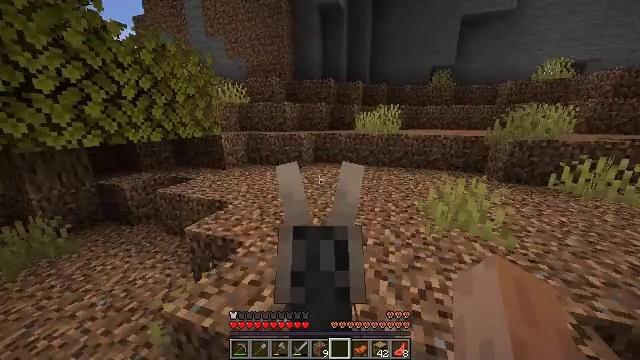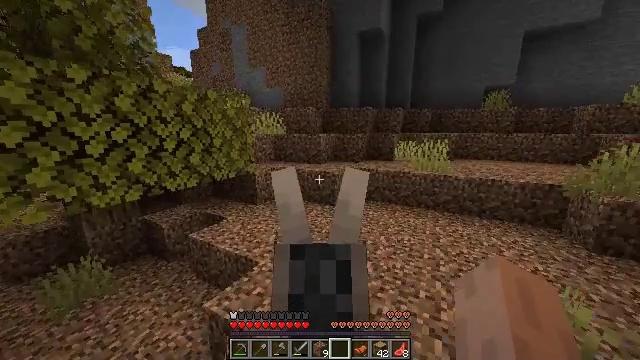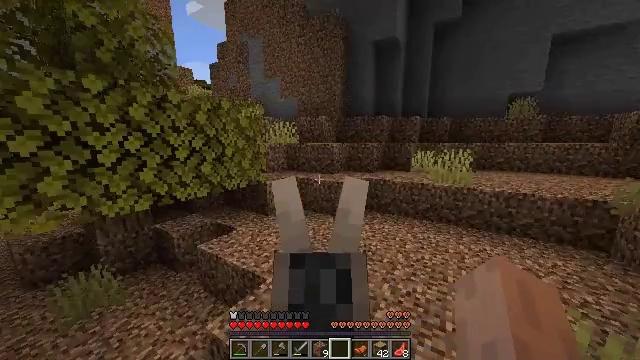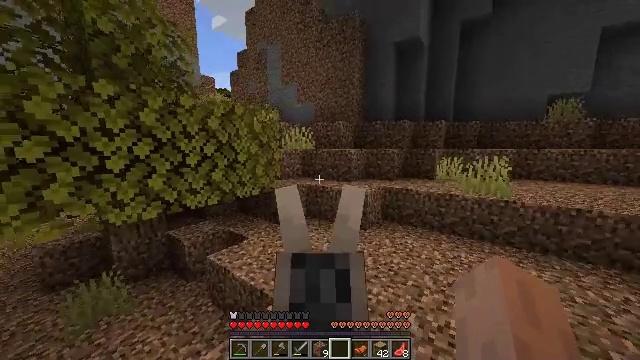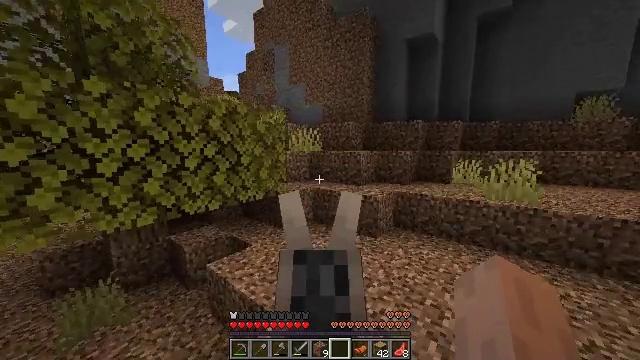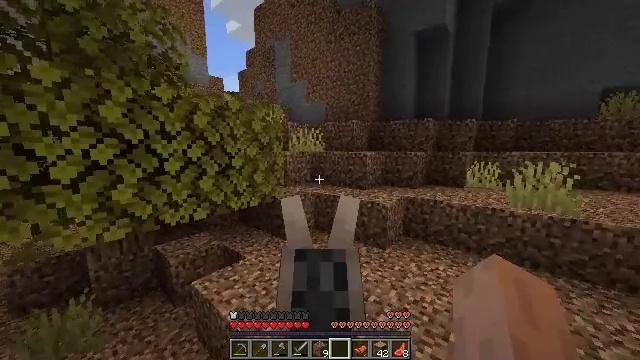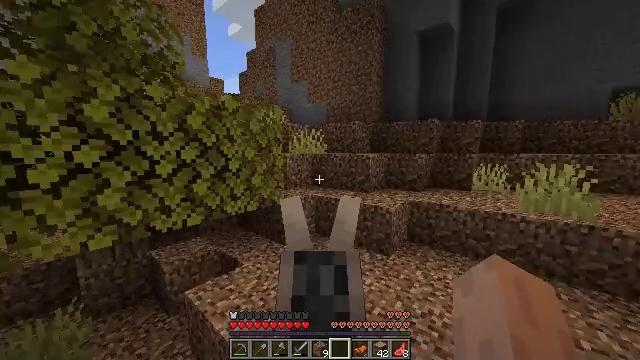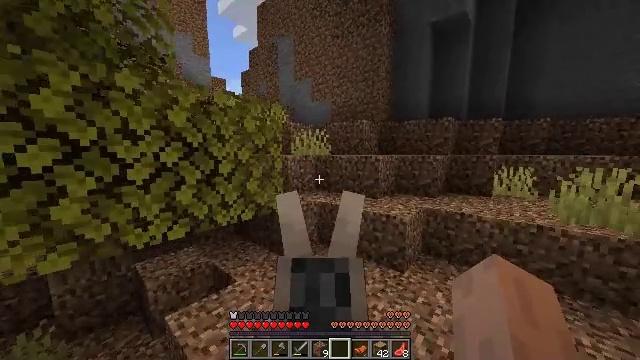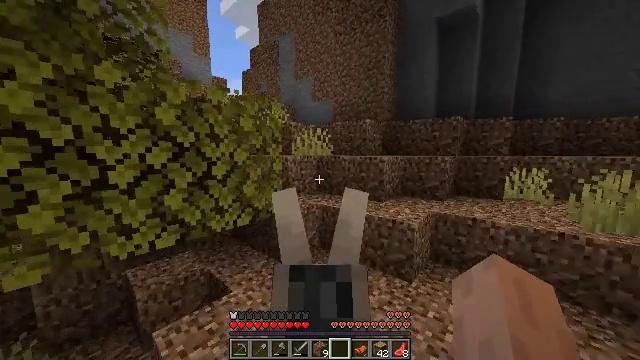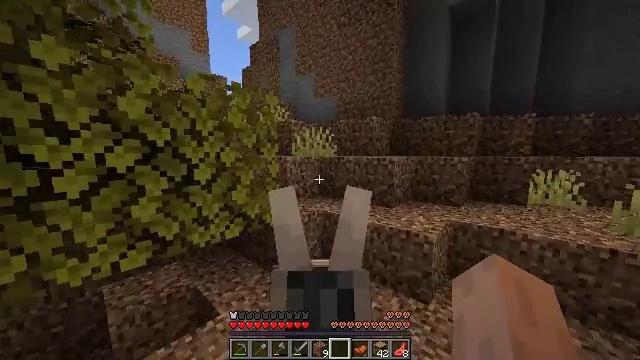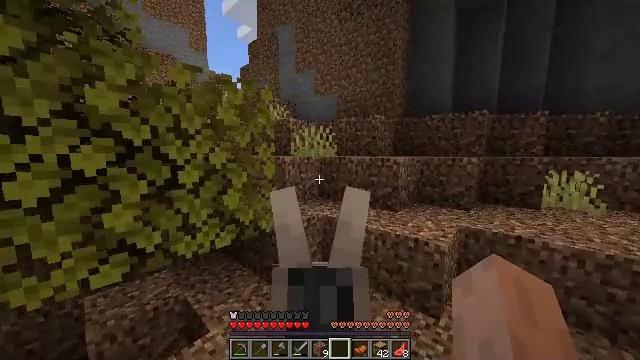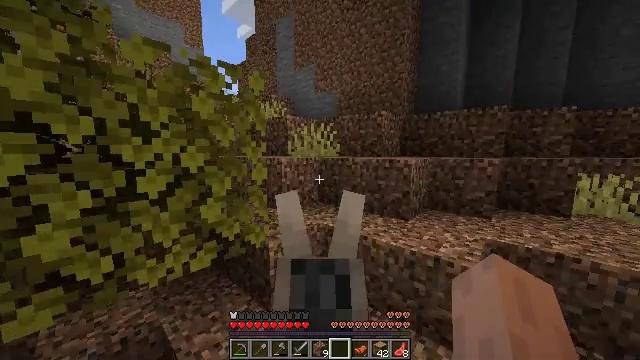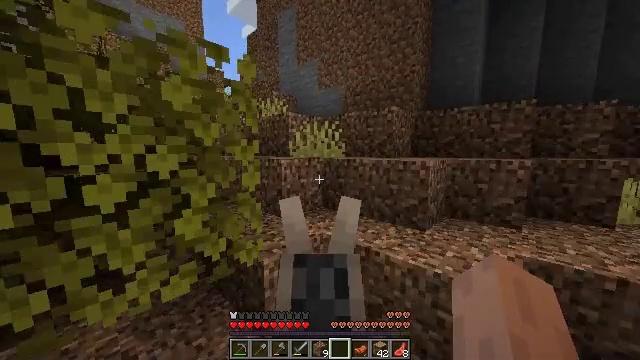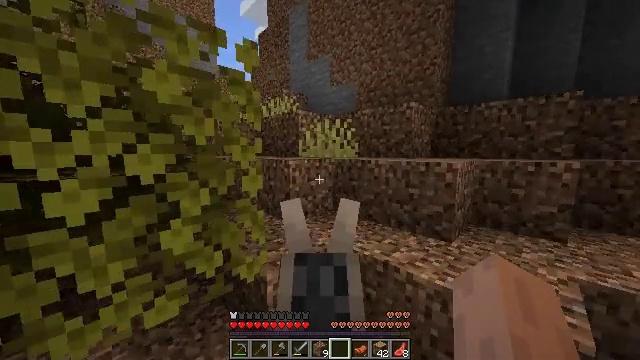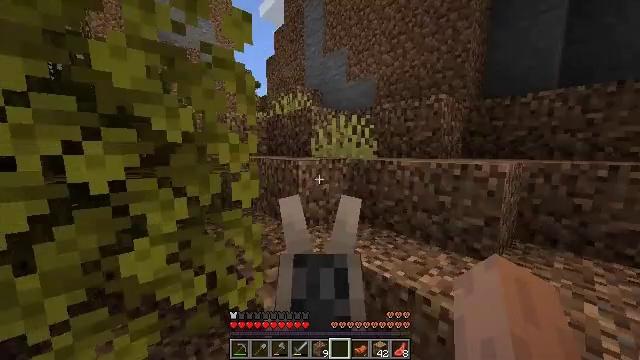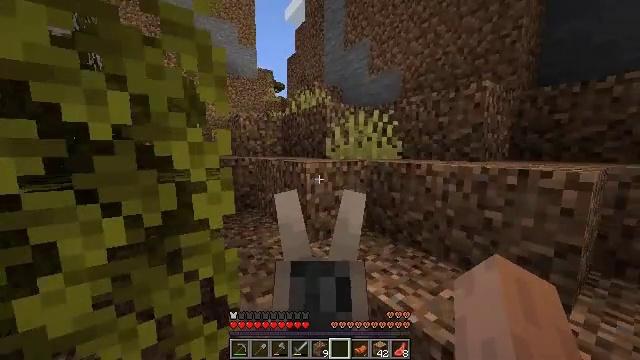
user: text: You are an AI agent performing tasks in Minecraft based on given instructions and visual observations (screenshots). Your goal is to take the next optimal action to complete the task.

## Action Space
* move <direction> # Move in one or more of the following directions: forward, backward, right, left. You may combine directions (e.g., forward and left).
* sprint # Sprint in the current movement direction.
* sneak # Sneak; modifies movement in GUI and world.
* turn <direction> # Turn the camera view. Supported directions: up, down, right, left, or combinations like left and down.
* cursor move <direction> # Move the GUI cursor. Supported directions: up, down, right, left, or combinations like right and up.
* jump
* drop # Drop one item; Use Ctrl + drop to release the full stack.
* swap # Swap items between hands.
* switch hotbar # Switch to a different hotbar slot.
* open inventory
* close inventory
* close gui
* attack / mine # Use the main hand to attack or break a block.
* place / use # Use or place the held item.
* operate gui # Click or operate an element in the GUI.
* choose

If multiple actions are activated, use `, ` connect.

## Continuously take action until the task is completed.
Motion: motion action
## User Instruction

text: Mine coarse dirt from the ground.
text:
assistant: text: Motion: move forward, sprint, turn left and up
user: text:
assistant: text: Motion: move forward, sprint, turn left and up
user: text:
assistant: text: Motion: move forward, sprint, turn left and up
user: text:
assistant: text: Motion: move forward, sprint
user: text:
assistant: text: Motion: move forward, sprint
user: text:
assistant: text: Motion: move forward, sprint
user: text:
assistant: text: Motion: move forward, sprint
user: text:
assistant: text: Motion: move forward, sprint
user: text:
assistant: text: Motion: move forward, sprint
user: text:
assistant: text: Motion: move forward, sprint
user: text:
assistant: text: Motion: move forward, sprint
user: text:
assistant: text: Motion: move forward, sprint, turn left
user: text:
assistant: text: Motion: move forward and move right, sprint, turn left
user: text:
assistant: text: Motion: move forward and move right, sprint, turn left
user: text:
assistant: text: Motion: move forward and move right, sprint, turn left
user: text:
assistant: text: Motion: move forward and move right, sprint, turn left
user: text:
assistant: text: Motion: move forward, sprint, turn left
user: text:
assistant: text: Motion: move forward, sprint, turn left
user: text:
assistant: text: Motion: move forward, sprint, turn left
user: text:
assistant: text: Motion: move forward, sprint, turn left
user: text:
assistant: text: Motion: move forward, sprint
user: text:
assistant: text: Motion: move forward, sprint
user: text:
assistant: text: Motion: move forward, sprint
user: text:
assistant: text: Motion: move forward, sprint
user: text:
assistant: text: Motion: move forward, sprint
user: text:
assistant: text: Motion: move forward, sprint
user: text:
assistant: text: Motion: move forward, sprint
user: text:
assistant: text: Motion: move forward, sprint
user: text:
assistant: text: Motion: move forward, sprint
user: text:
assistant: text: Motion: move forward, sprint, turn right and down